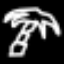
Label: palm tree